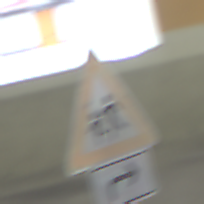
Verkehrszeichen: KinderRechts
Zusatzzeichen unten: RichtungsangabeDurchPfeile5
Umgebung: Indoor, Special
Tageszeit: NotSpecified
Wetter: NotSpecified
Licht: Artificial
Jahreszeit: NotSpecified
Kontrast: HighContrast